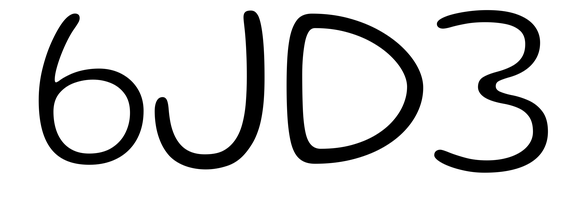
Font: Gluten_ExtraLight